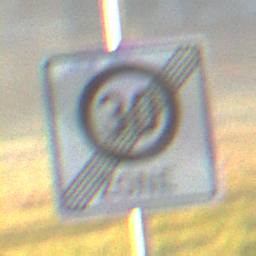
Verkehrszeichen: EndeZone30
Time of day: SunriseSunset
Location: Outdoor (Nature)
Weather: Clear
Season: NotSpecified
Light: Natural